Question: I am working on an 'ASP.NET MVC4' application and I have this problem. I have an '@Url.Action()' defined like so:
'''
<a href="@Url.Action("Edit",
new { docId = Model.Page.Documents[j].DocumentID,
PageID = Model.Page.PageID,
docName = Model.Page.Documents[j].Name })" >Edit</a>
'''
But as the name says this is supposed to send data which has been edited to a controller action where I will actually perform 'Update' for this entity. 'docId' and 'PageID' are DB ID's which I take from the model and I need them to identify the right entity that I should apply the changes to, so they are static. However 'docName' is a value rendered like :
'@Html.TextBoxFor(m => m.Page.Documents[j].Name, new { id = Model.Page.Documents[j].DocumentID})'
so the text inside this textbox could be edited and when the link with '@Url.Action("Edit"..)' is clicked I want to take the current value of the textbox and send it back to server.
You can see above how I am using the '@url.Action("Edit"..)' but logically :
'''
docName = Model.Page.Documents[j].Name
'''
keeps the initial value passed from the server and not the current value of the textbox. I couldn't think of more MVC4-like way to send the data to my controller so I resort to the fact that I'll need to use JavaScript(preferably jQuery) to be able to do this. However my knowledge of using jQuery and using jQuery inside MVC4 Razor view is very limited so I seek guidance.
I modified my '@Url.Action("Edit"..)' like so :
'''
<a href="@Url.Action("EditDocumentName",
new { @onclick="UpdatDocumentName(Model.Page.PageID);"})" >Edit</a>
'''
and added this little script:
'''
<script>
function UpdatDocumentName(id)
{
alert(id);
}
</script>
'''
I know it's not even near to accomplish my task, but I wasn't even sure if I will be able to pass values to a JS function like so. But since it seems that there's no problem I plan to modify my function to take two parameters :
'function UpdatDocumentName(PageId, DocId)'
and inside the function to take the value of the textbox.
My question is, how having those values inside my JS function I can send them to my 'Edit' Action in 'Page' controller?
P.S
what I try to achieve is to allow the user to update a certain property of an entity which is part of List of entities rendered on my view. To be more descriptive here is what my view looks like (kind of):

which is generated like this:
'''
@for (int j = 0; j < Model.Page.Documents.Count; j++ )
{
<tr>
<td>
@Html.TextBoxFor(m => m.Page.Documents[j].Name, new { id = Model.Page.Documents[j].DocumentID})
</td>
//more properties displayed...
'''
If I am to use form to submit the change I have to wrap each '@Html.TextBoxFor(m => m.Page.Documents[j].Name' in a form, which I'm not sure is the best approach. But I might be wrong.
There is also icon for 'Update' next to the 'Delete' icon in 'Delete' header but I've missed to show it.
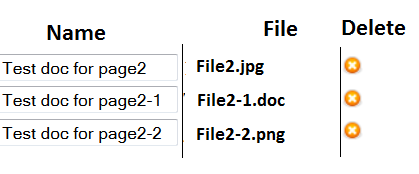
Answer: ### A more robust solution
Define your controller action like this...
'''
[HttpPost]
[ValidateAntiForgeryToken]
public ActionResult Edit(int pageId, int docId)
{
//...do some stuff here to perform a delete
return Json(new
{
page = pageId,
doc = docId
});
}
'''
then in your view the command cell should look like this...
'''
@using(Ajax.BeginForm("Edit", "Page", null, new AjaxOptions()
{
OnSuccess = "deleteSucceeded,
OnFailure = "deleteFailed"
}))
{
@Html.AntiForgeryToken()
<input type="hidden" name="pageId" value="@Model.Page.PageID"/>
<input type="hidden" name="docId" value="@Model.Page.Documents[j].DocumentID"/>
<input type="image" src="path_to_your_delete_image" title="Delete record" />
}
'''
Note that the in the ajax options I have specified the name of a javascript function for 'OnSuccess' and 'OnFailure' respectively. You should remove the row from the HTML table if the operation is successful, or display a message to the user if the operation fails. How to remove the html row? Easy with jQuery...first add custom data attributes to each row so you can easily identify them...
'''
<tr data-doc-id="@Model.Page.Documents[j].DocumentID" data-page-id="@Model.Page.PageID"></tr>
'''
Then define the 'deleteSucceeded' javascript function like this...
'''
function deleteSucceeded(jsonObj){
$('tr[data-doc-id=' + jsonObj.doc + '][data-page-id=' + jsonObj.page + ']').remove();
}
'''
Hope it helps